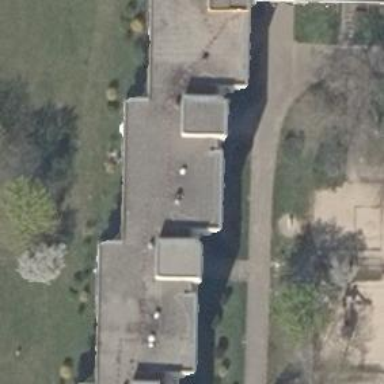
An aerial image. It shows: Flat-roofed apartment building.